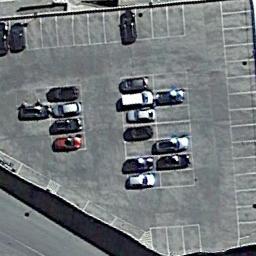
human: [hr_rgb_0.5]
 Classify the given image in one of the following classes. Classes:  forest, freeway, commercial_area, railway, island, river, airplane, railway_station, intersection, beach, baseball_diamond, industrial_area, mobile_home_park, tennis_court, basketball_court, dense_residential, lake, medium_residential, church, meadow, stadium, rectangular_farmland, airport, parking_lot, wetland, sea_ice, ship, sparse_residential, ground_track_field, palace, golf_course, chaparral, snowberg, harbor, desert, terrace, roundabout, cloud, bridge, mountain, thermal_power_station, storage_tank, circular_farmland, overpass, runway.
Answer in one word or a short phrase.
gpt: parking_lot